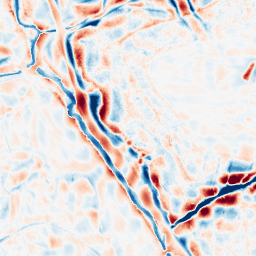
Category: wavelet
Decomposition family: wavelet_biorthogonal
Decomposition parameters: wavelet: bior5.5
level: 4
Upsampling method: quadratic
Upsampling parameters: scale: 4
Upsampling scale: 4